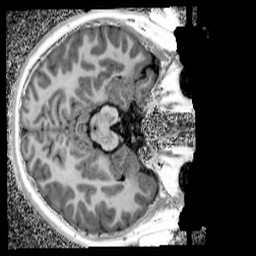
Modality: UNIT1_denoised
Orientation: axial
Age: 11
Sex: male
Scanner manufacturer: siemens
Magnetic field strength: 3 T
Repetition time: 4 s
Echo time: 0.00299 s